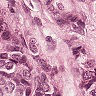
Metastatic tissue present: yes